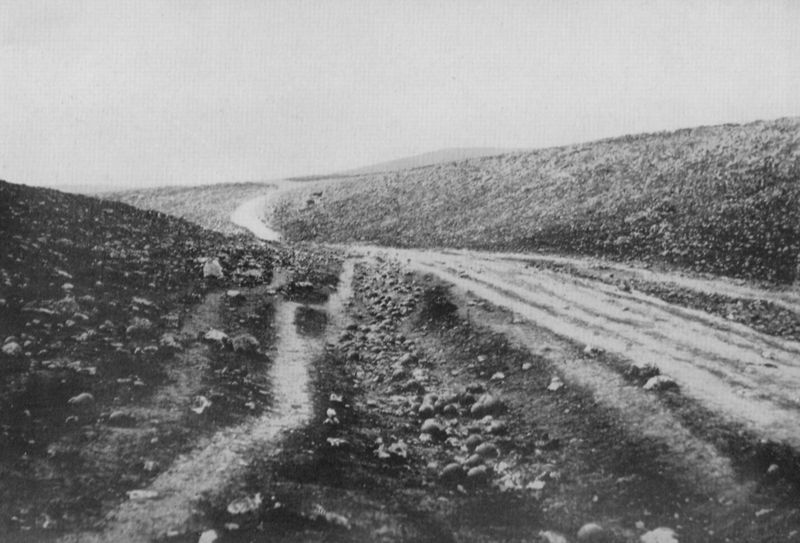
Titel: "Das Tal des Todes"
Künstler: Roger Fenton
Standort: USA
Institution: Sammlung Gernsheim
Schlagwörter: berg, dunkel, felsen, gestein, himmel, schatten, weiß, fluss, landschaft, grau, hell, licht, schwarz, strasse, gras, weg, wiese, stein, steine, einsamkeit, erde, feld, felder, ferne, horizont, hügel, morgen, nass, natur, weite, pfad, trampelpfad, wege, wiesen, bewölkt, abhang, acker, feldweg, furchen, lehm, russland, schotter, spuren, steinig, abstrakt, berge, gebirge, hang, leer, leere, wüste, öde, dunst, tag, kahl, geröll, linien, wolkenlos, hügellandschaft, kies, schutt, spur, böschung, steppe, menschenleer, fahrspuren, foto, fotografie, photographie, regen, senke, offen, landstrasse, diesig, einöde, kiesel, rinnsal, linie, parallel, regnerisch, ödnis, tageslicht, schwarz-weiss, schlamm, trüb, photo, hügelig, karg, steinchen, dreck, graben, sunkel, morast, hohlweg, grautöne, kargheit, freie, rillen, rille, rinne, pfade, matsch, ziel, nässe, spurrillen, rinnen, nature, öd, furche, unbewohnt, hochebene, dunstig, ausgetrocknet, piste, fremde, nichts, graslandschaft, rinnsall, sky, trockenheit, street, hill, fahrrillen, fahrrinne, fahrrinnen, flusspfad, kargnis, pfurche, schotterstraße, scotterweg, spurrinnen, steinwüste, unfruchtbar, unwirtlich, verwaist, ödland, trampelpfade, road, stones, dirt